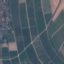
Label: PermanentCrop